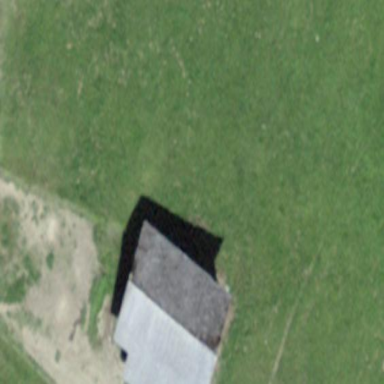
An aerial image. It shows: Rural barn.